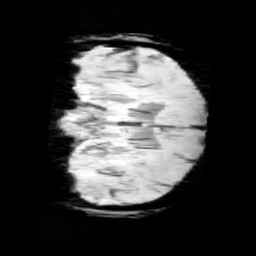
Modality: minIP
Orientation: coronal
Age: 12
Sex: male
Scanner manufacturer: siemens
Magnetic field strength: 3 T
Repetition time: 0.027 s
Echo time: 0.02 s